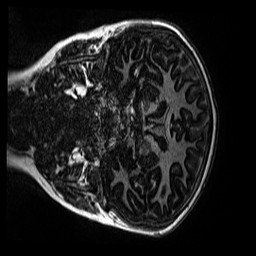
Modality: MP2RAGE
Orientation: coronal
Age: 9
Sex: female
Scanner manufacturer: siemens
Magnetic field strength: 3 T
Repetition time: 4 s
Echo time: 0.00299 s